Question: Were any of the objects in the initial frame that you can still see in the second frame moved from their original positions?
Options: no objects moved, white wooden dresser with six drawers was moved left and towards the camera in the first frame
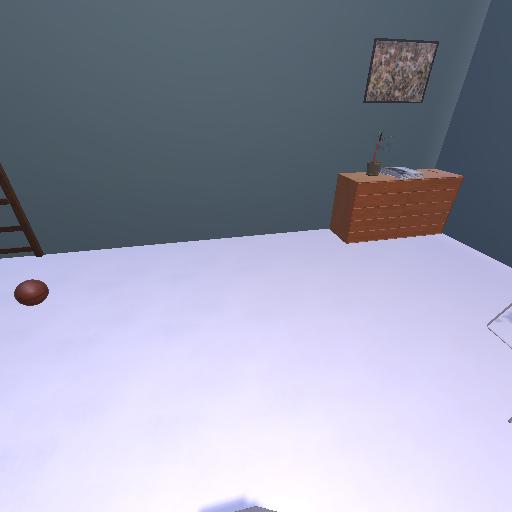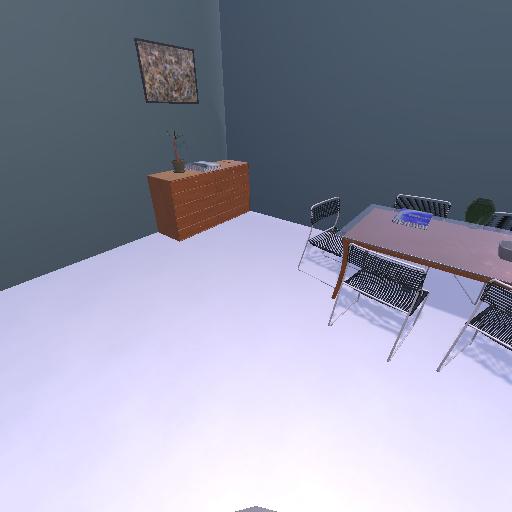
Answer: no objects moved